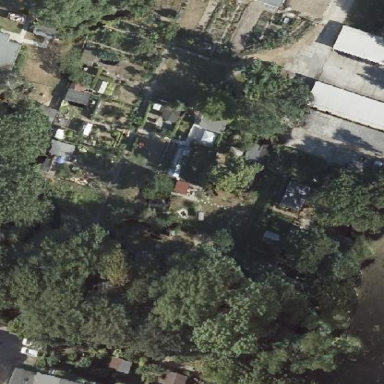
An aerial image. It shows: Allotments area.